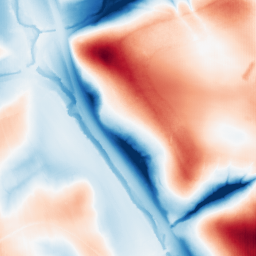
Category: classical
Decomposition family: uniform
Decomposition parameters: size: 100
Upsampling method: fft_zeropad
Upsampling parameters: scale: 8
Upsampling scale: 8